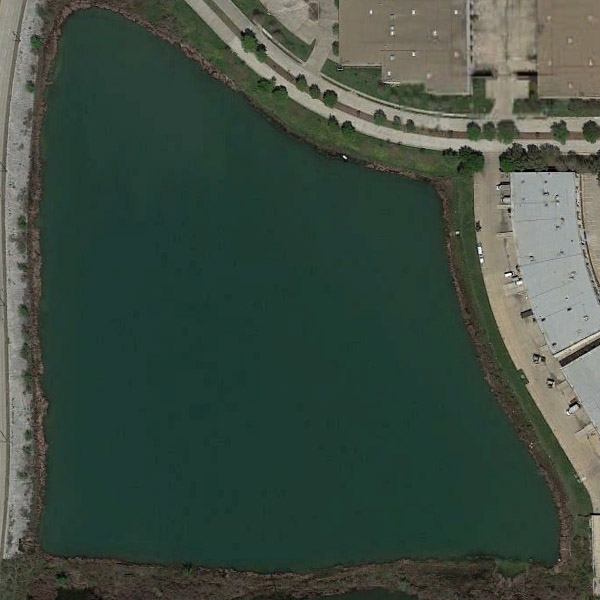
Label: Pond